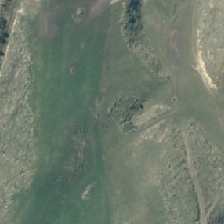
Land cover: high_producing_grassland